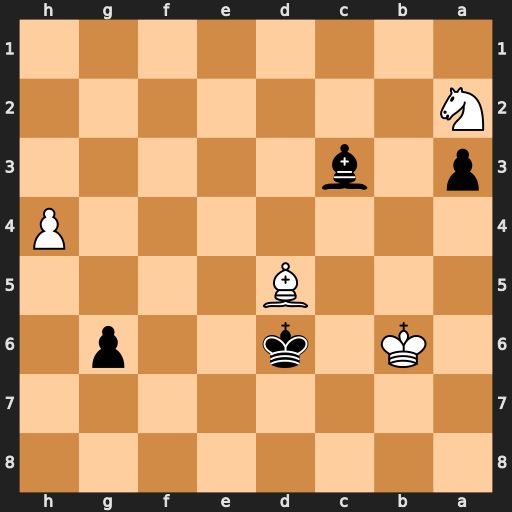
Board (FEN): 8/8/1K1k2p1/3B4/7P/p1b5/N7/8
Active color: b
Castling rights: -
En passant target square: -
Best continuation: Bd4+ Kb5 Kxd5